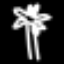
Label: palm tree